Question: I am working with MySQL server and Zeoslib with Delphi. My program can remotely connect to the MySQL database but not locally. However, it keeps raising the following error - "None of the dynamic libraries can found or not loadable..."

So, I searched my system for the dll file. It is found within the MySQL library folder and MySQL Workbench folder. As suggested by other websites, I copied the libmysql.dll into my application folder. Still, my program keeps raising this NOT FOUND error on my windows 8 system. Any idea?
- -
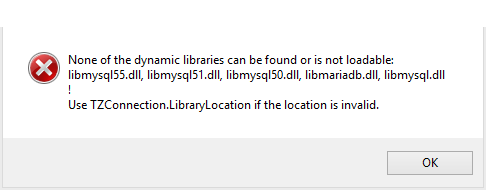
Answer: By simply copying libmysql.dll from 32Bit System and pasting it into 64bit system within the program folder, the program was able to connect to the database locally (localhost).